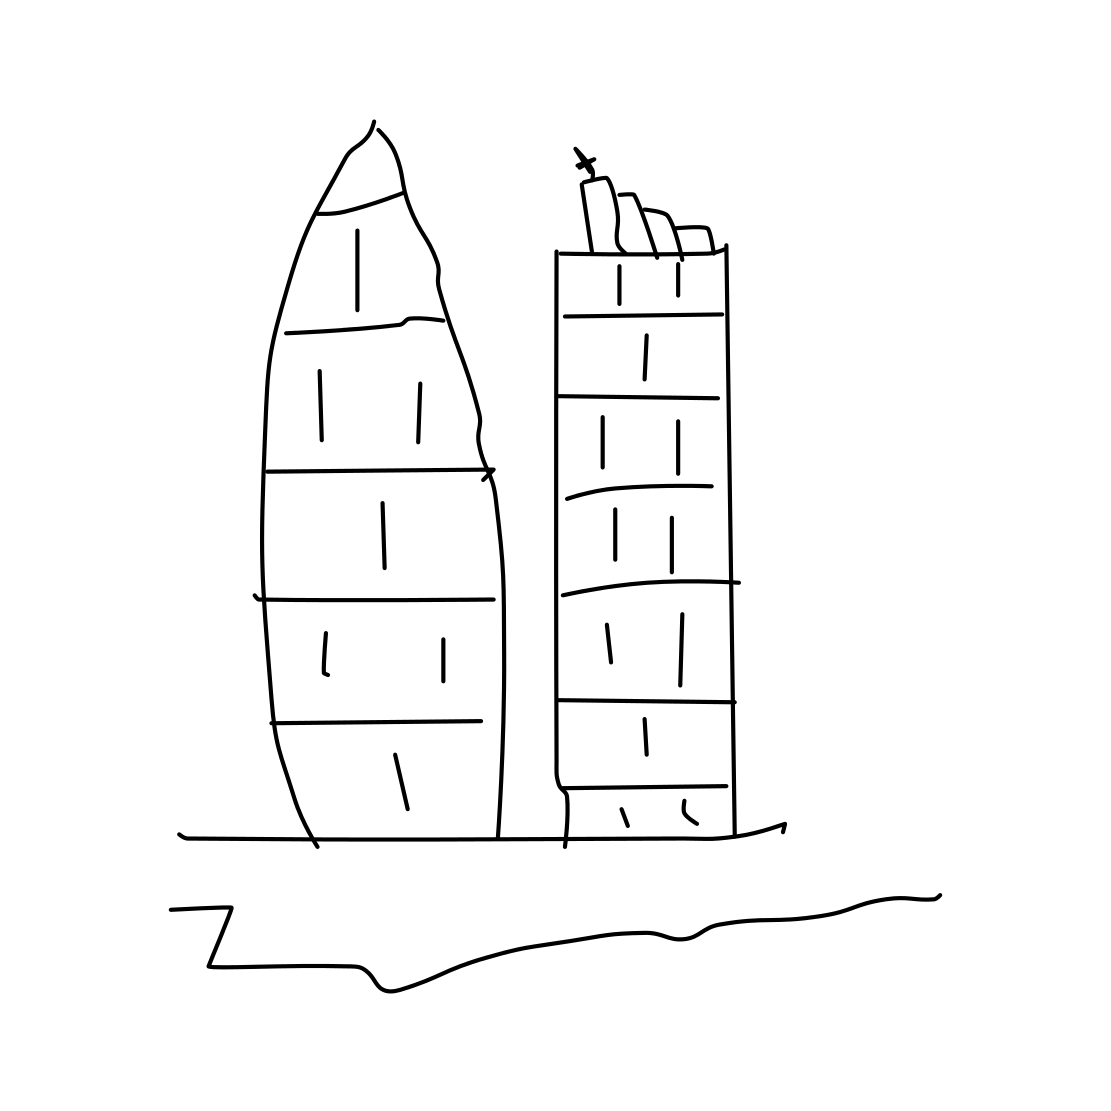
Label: skyscraper